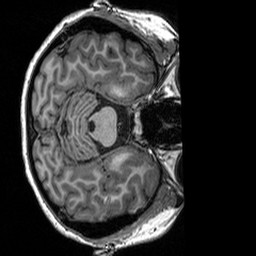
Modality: T1w
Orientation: axial
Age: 23
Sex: female
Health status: healthy
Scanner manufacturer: siemens
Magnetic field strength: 3 T
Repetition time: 2.3 s
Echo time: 0.00298 s